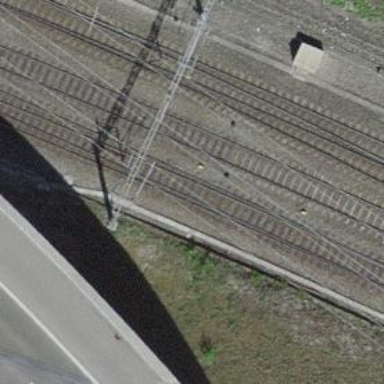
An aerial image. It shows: Railway switch.